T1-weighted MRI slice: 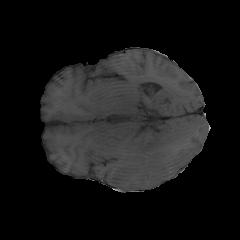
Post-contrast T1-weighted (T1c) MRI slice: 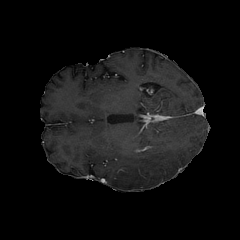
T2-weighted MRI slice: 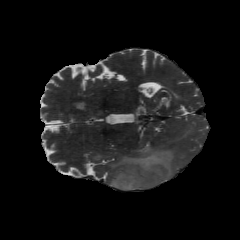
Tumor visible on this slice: yes